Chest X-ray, PA view. Patient: 24 years old, sex M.
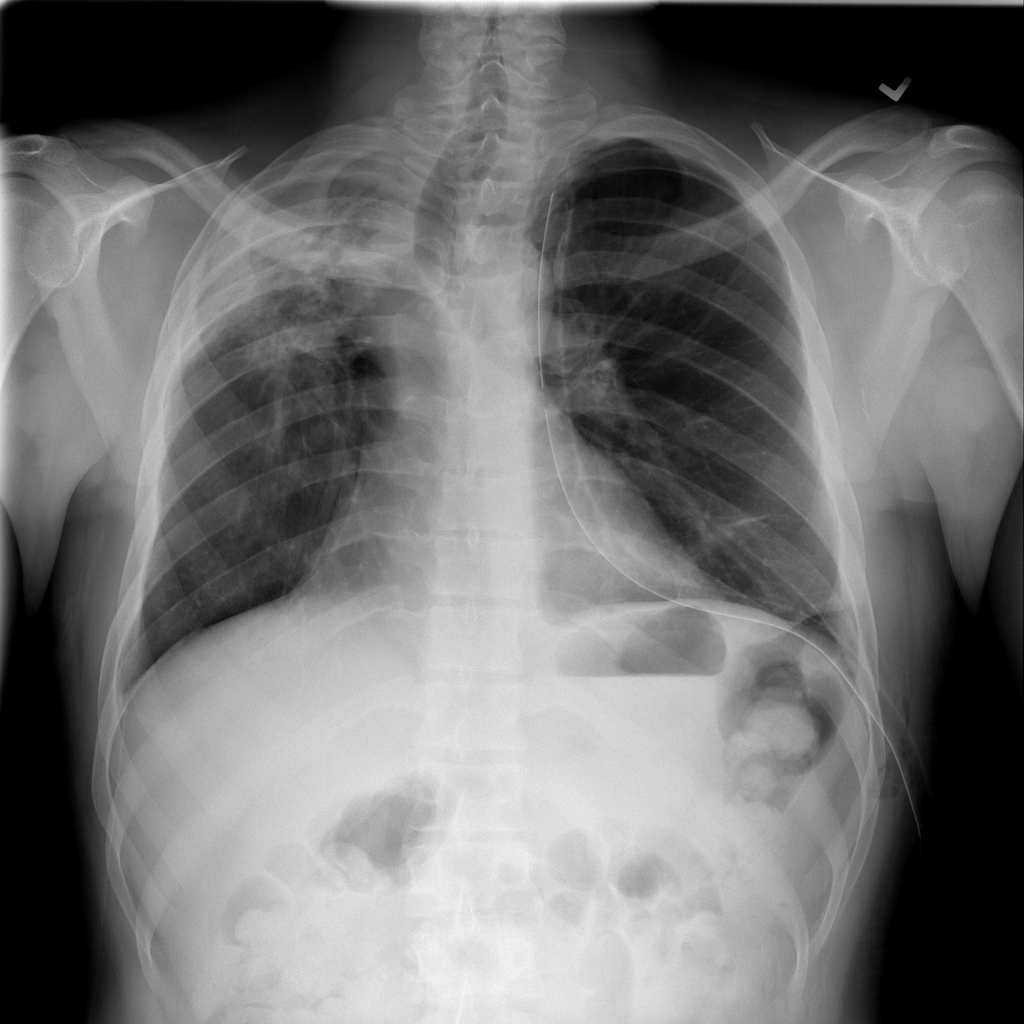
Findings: Atelectasis, Consolidation